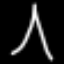
Label: The Eiffel Tower